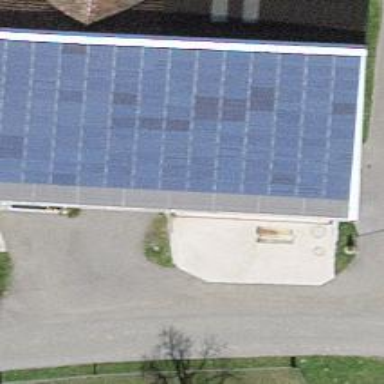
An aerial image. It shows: Solar photovoltaic panel generator.